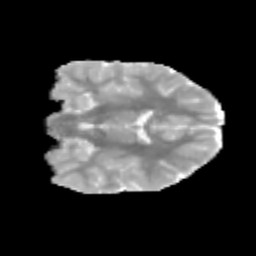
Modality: MD
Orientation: coronal
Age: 12
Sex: female
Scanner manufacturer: siemens
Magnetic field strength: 3 T
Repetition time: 3.8 s
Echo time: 0.07 s